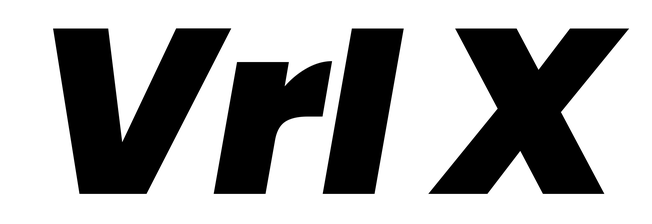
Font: Poppins-BlackItalic